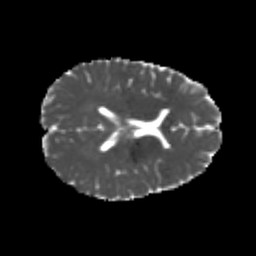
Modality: MD
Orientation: axial
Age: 20
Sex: female
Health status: healthy
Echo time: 0.074 s